Aerial crown-view tile of a tropical tree (Barro Colorado Island, Panama), acquired 20250217:
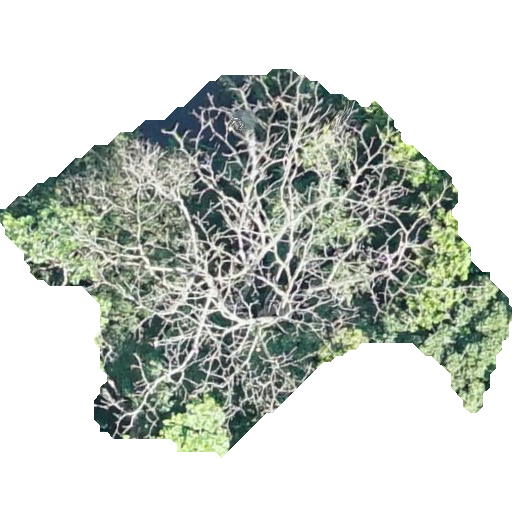
Species: Pseudobombax septenatum
GBIF accepted scientific name: Pseudobombax septenatum
Crown area: 174.594 m²